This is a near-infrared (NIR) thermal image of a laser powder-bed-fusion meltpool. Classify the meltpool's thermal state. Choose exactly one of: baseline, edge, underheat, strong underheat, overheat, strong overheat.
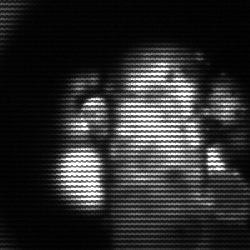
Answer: strong underheat